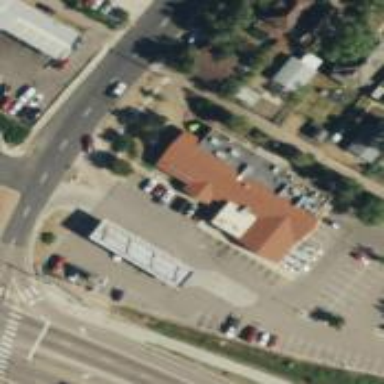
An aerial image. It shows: Convenience shop.